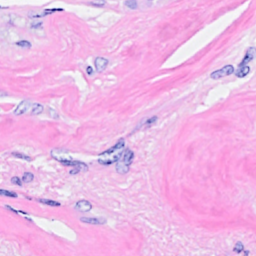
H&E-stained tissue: Breast